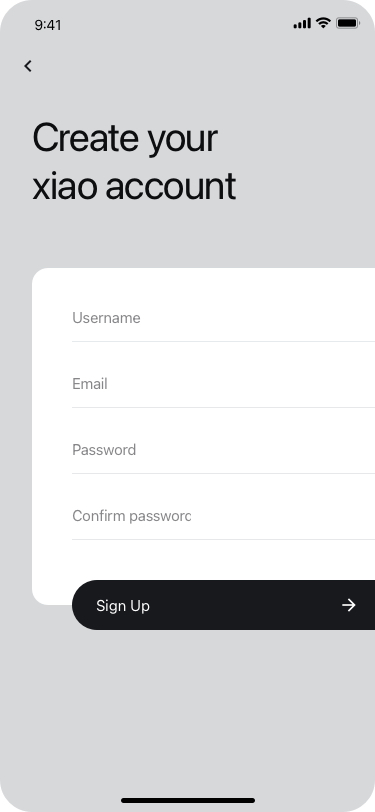
Text in this UI design:
Create your
xiao account
Username
Email
Password
Confirm password
Sign Up